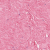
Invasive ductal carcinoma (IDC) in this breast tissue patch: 0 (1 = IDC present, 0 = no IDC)